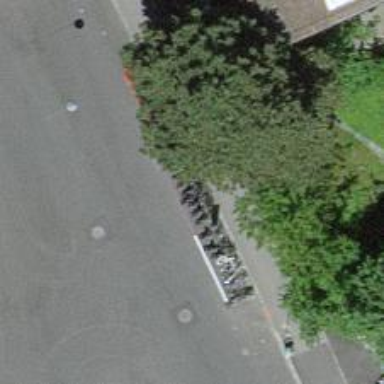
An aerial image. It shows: Bicycle rental facility.